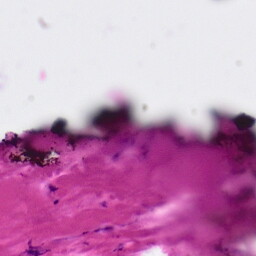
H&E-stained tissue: Ovarian